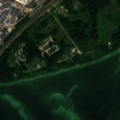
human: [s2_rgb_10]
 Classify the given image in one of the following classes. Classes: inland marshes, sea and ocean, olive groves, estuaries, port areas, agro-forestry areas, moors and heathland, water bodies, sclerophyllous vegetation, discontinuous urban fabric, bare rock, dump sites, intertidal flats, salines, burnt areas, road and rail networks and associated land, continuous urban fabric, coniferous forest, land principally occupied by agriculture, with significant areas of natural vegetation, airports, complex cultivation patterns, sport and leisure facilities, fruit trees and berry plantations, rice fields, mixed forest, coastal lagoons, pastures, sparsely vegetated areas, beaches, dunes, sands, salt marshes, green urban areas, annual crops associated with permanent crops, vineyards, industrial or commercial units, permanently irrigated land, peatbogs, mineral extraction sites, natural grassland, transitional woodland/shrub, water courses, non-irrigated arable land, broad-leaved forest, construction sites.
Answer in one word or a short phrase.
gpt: industrial or commercial units, green urban areas, mixed forest, water bodies